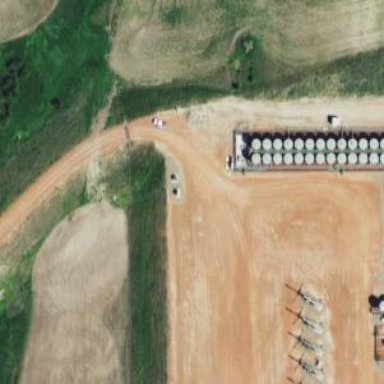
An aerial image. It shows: Storage tank that is man-made.